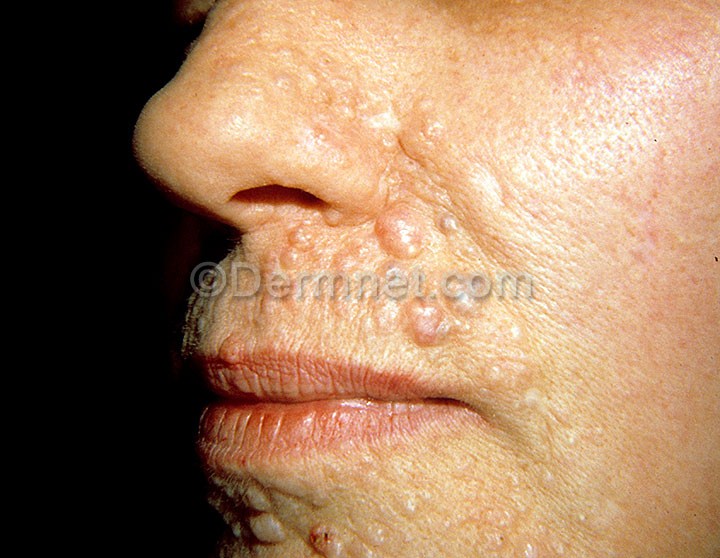
Disease: Systemic Disease